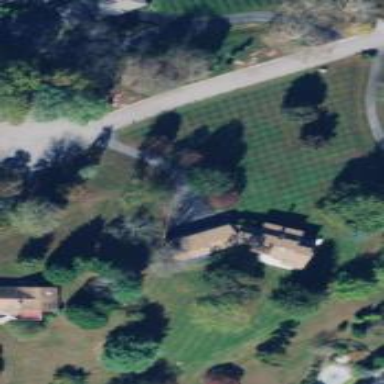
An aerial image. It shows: Driveway.